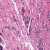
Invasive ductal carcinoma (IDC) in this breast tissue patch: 0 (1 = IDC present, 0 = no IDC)